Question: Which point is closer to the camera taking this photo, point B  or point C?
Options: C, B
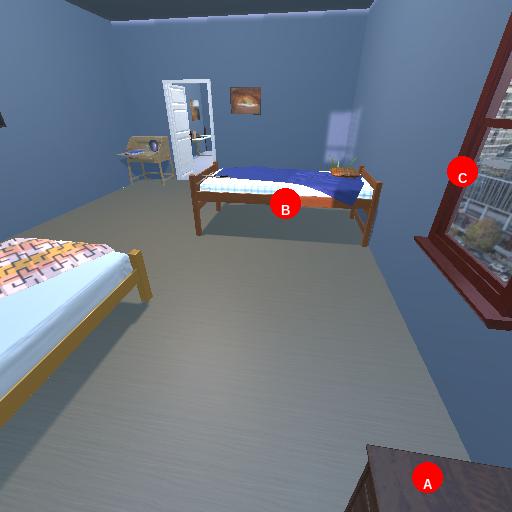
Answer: C